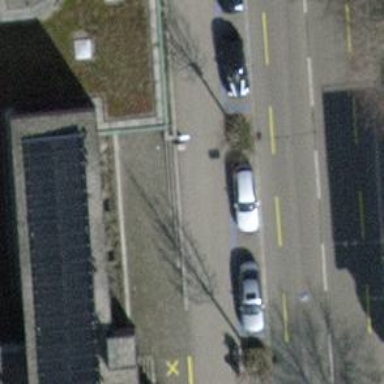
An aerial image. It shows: Bicycle rental service.